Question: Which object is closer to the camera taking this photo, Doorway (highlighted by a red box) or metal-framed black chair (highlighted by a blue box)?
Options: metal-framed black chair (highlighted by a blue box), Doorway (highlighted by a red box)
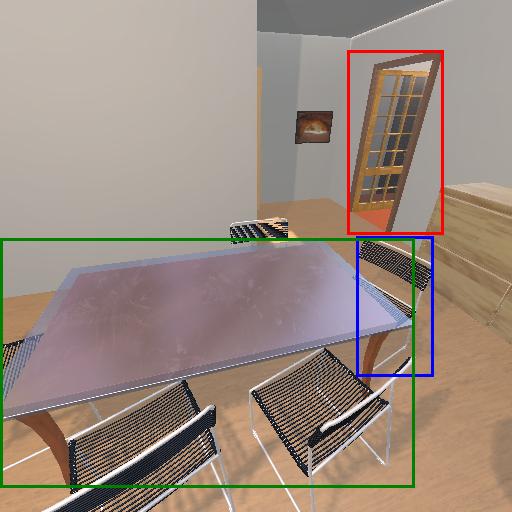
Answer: metal-framed black chair (highlighted by a blue box)